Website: home-depot
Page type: account-dashboard
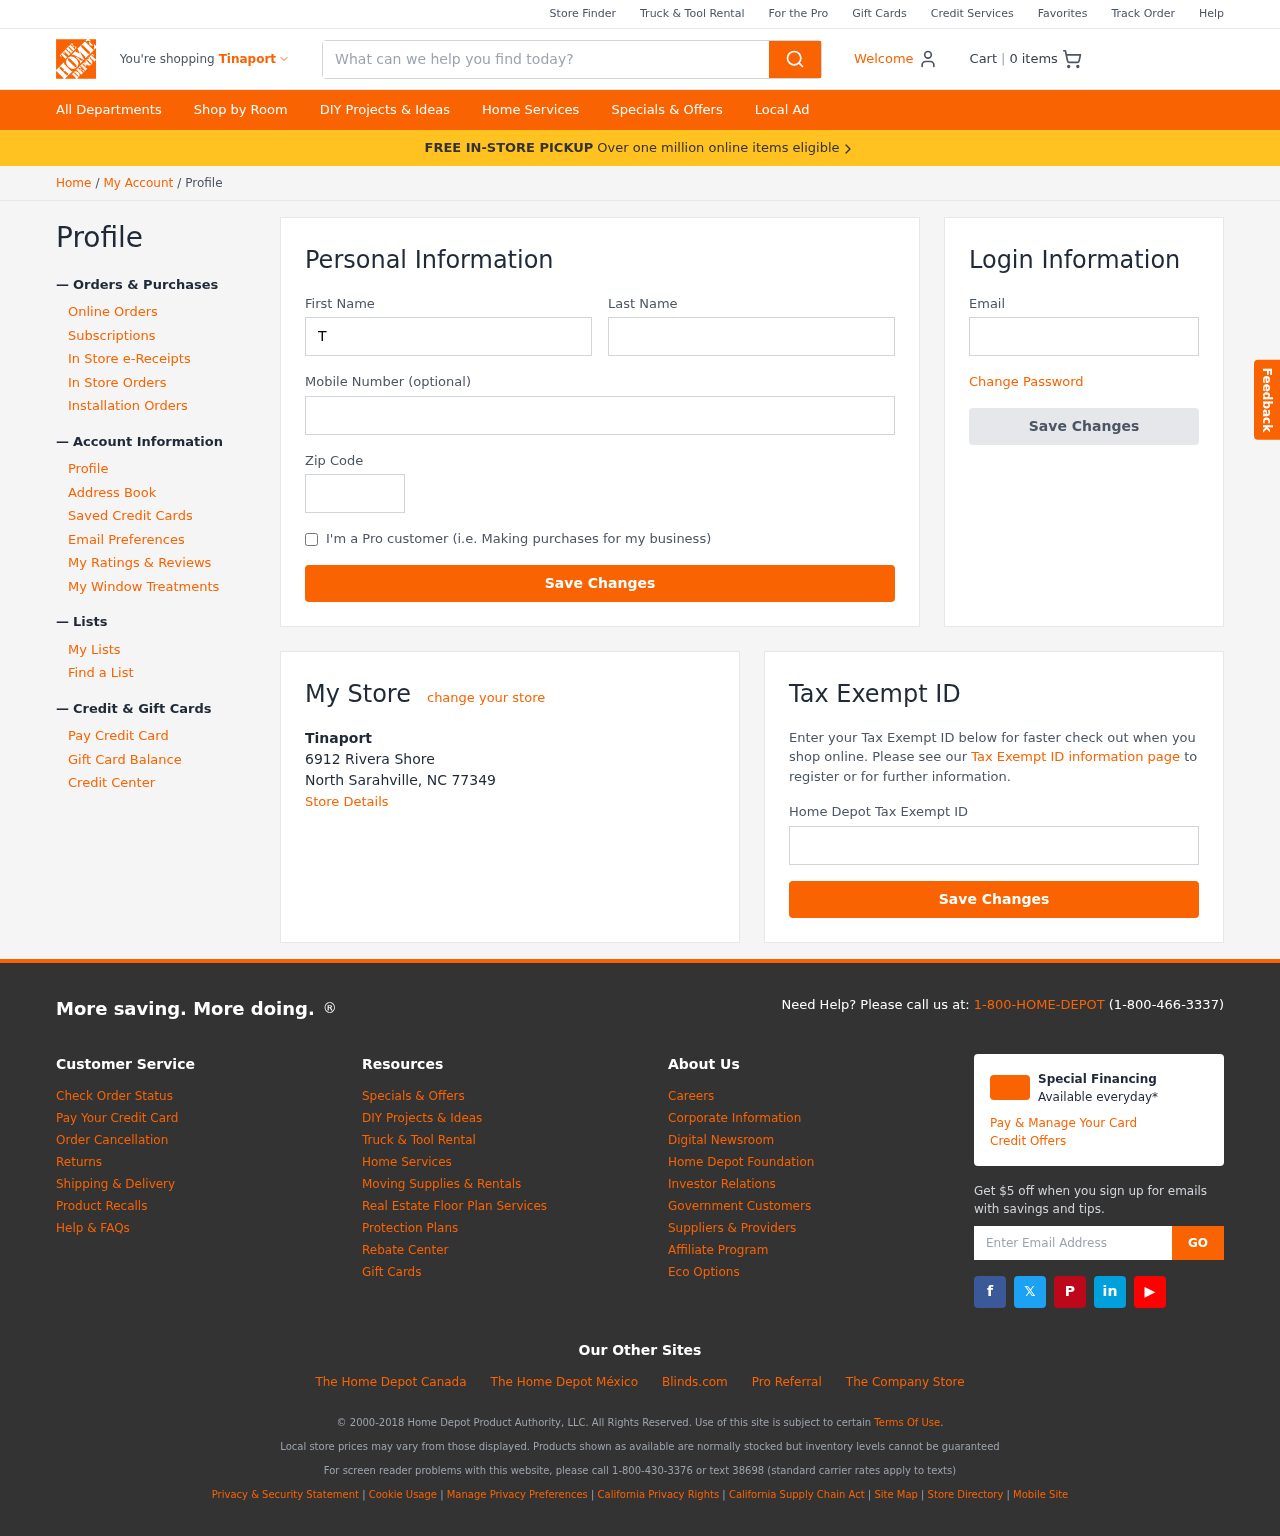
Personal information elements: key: PII_CITY
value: Tinaport
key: PII_EMAIL
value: thomas.tate@yahoo.com
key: PII_FIRSTNAME
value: Thomas
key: PII_LASTNAME
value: Tate
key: PII_LOCATION1_CITY_STATE_ZIP
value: North Sarahville, NC 77349
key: PII_LOCATION1_NAME
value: Tinaport
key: PII_LOCATION1_STREET
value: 6912 Rivera Shore
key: PII_PHONE
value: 6688720911
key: PII_POSTCODE
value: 54101
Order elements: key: ORDER_NUM_ITEMS
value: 0
Search elements: key: HEADER_SEARCH
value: What can we help you find today?